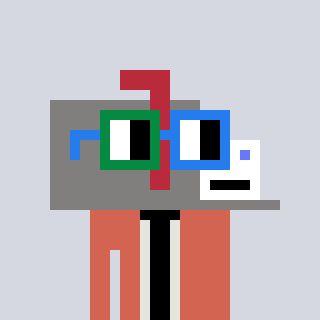
a pixel art character with square green and blue glasses, a mailbox-shaped head and a peachy-colored body on a cool background